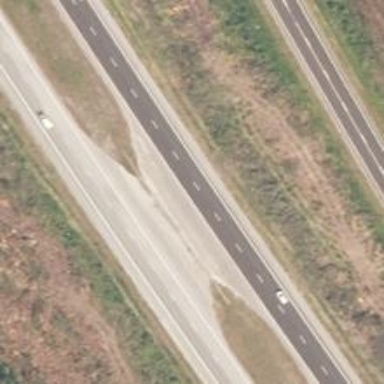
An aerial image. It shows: Asphalt motorway link with tertiary functional class.